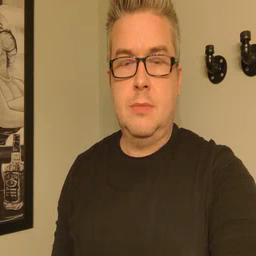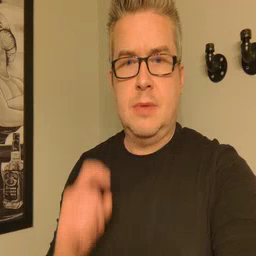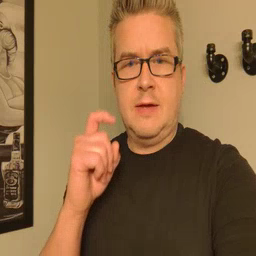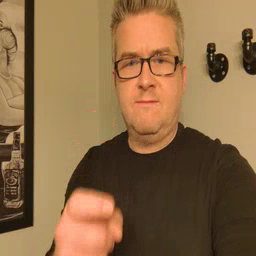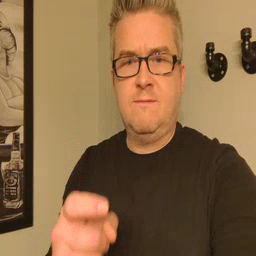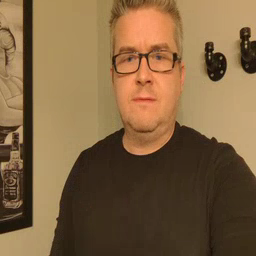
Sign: gift